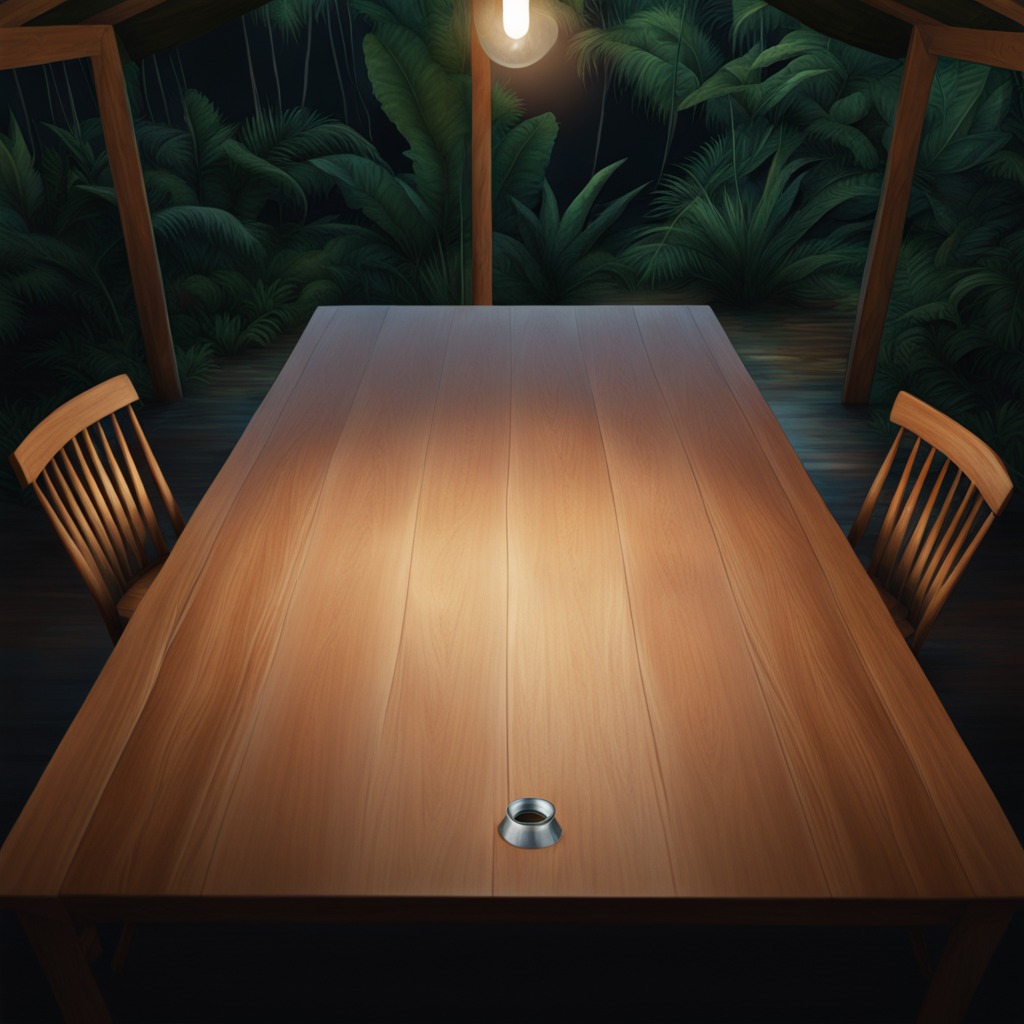
A metal nut is lying on the wooden table.